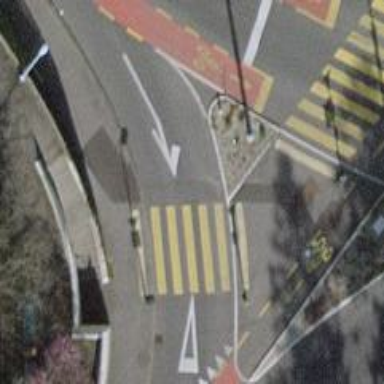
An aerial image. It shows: Crossing with traffic signals.